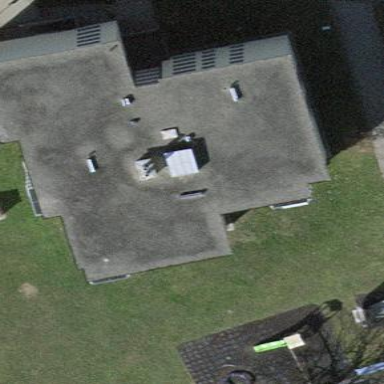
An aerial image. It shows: Apartment building with flat roof.